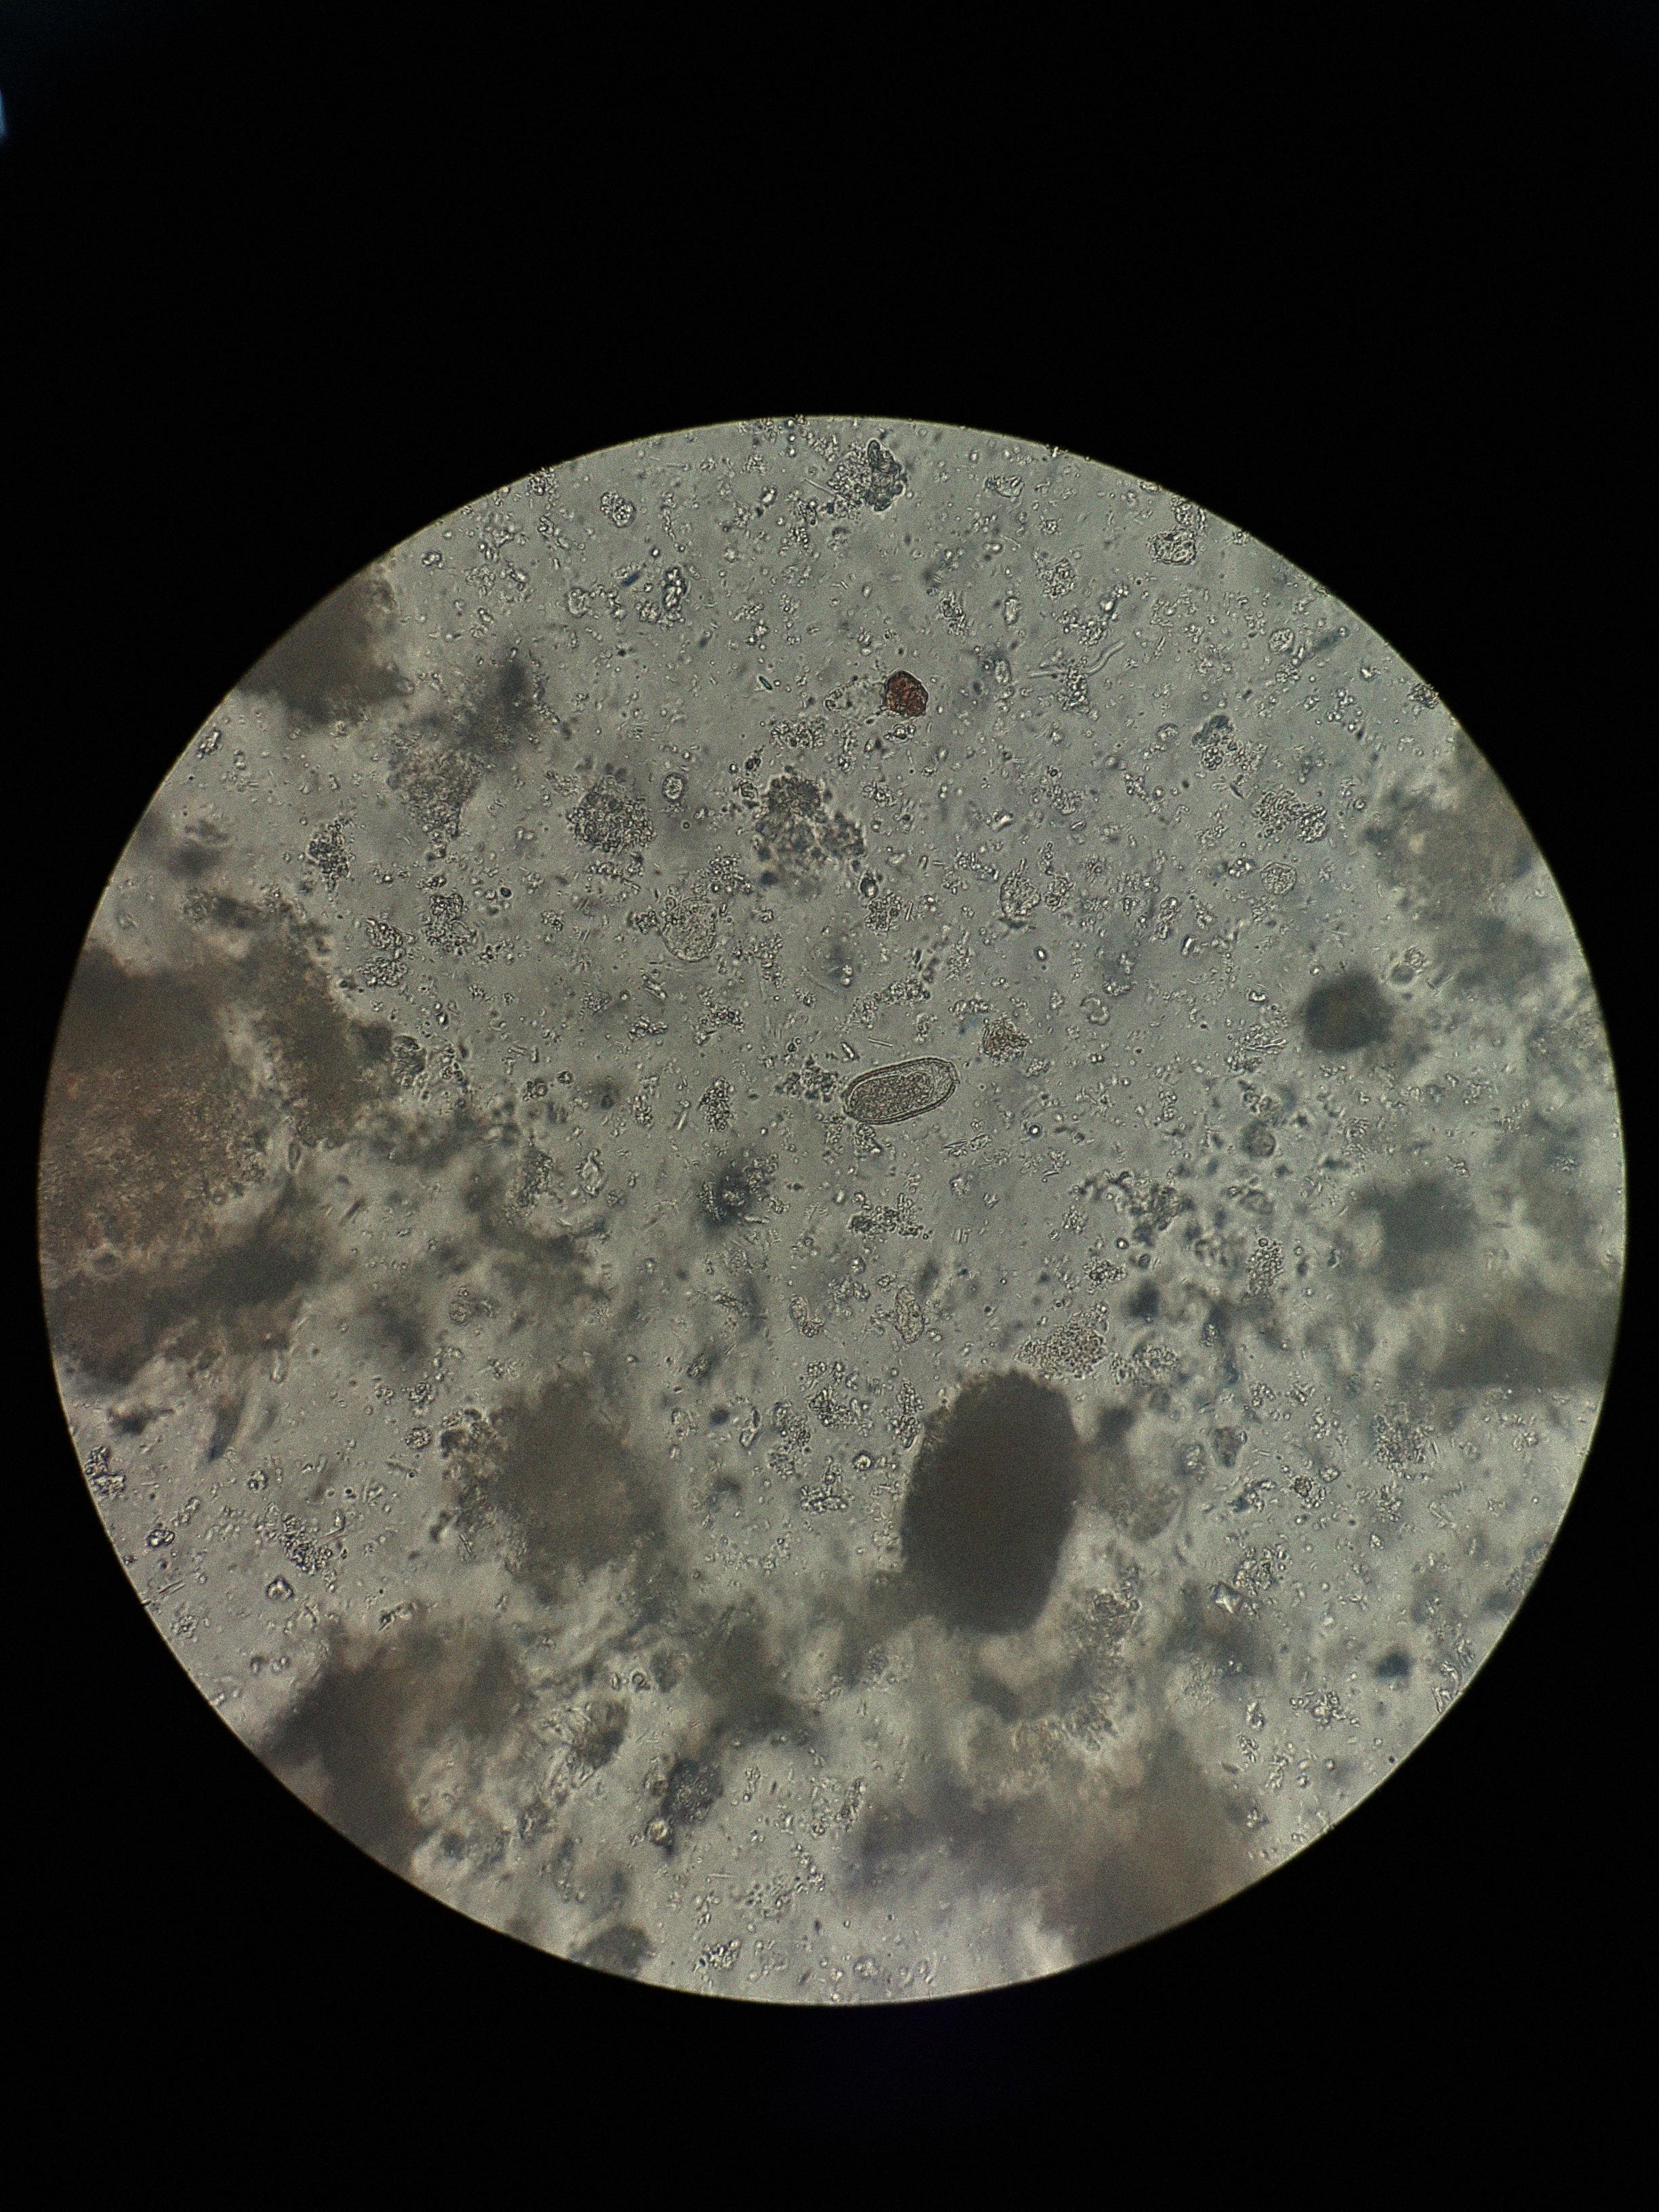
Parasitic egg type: Capillaria philippinensis